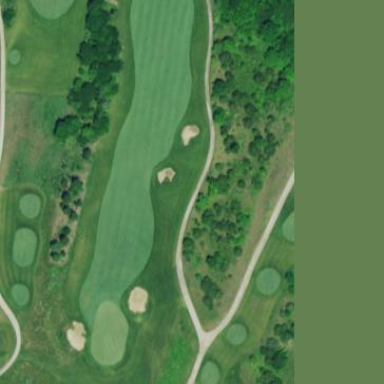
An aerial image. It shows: Rough area in golf course.